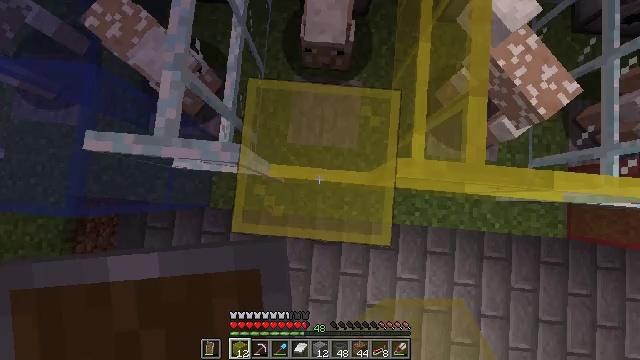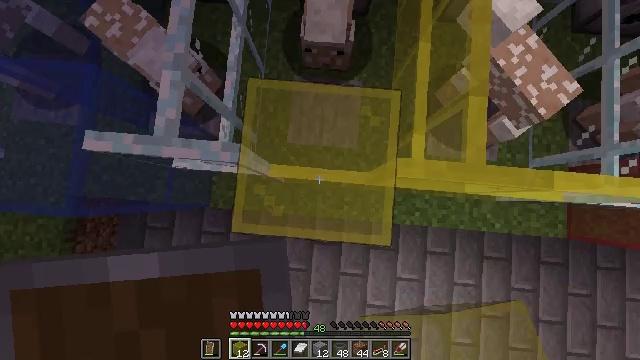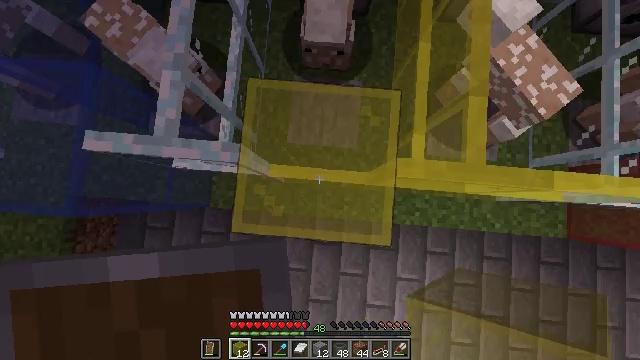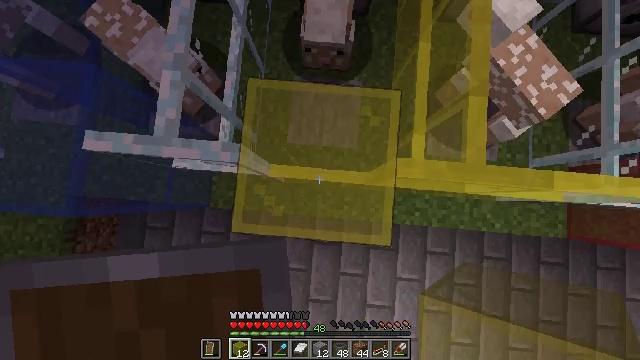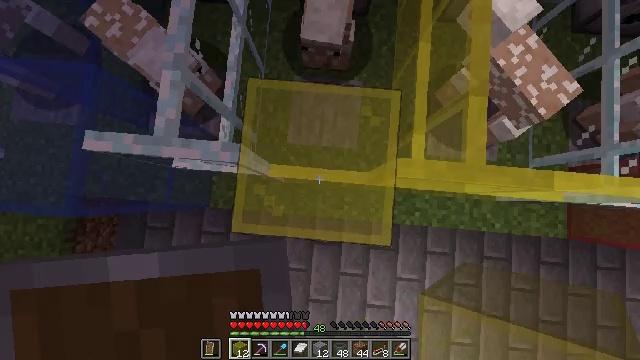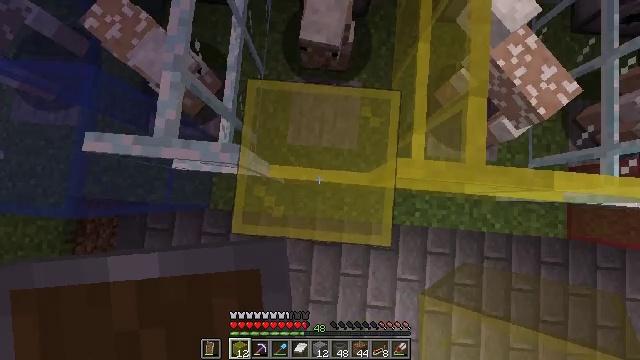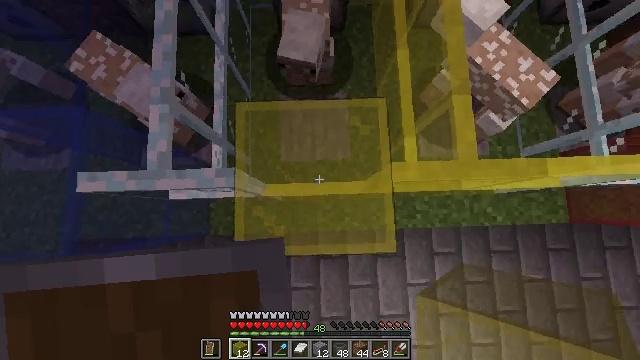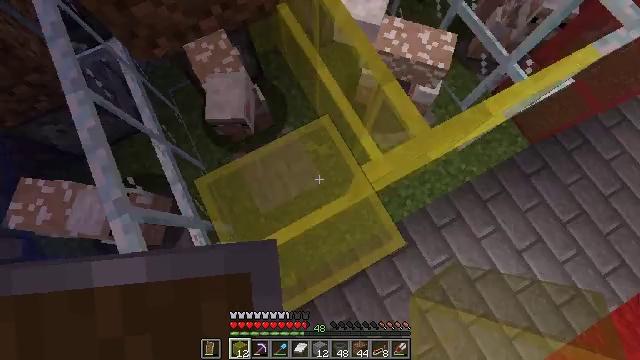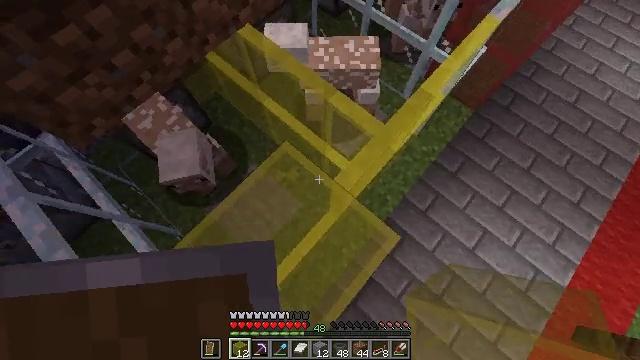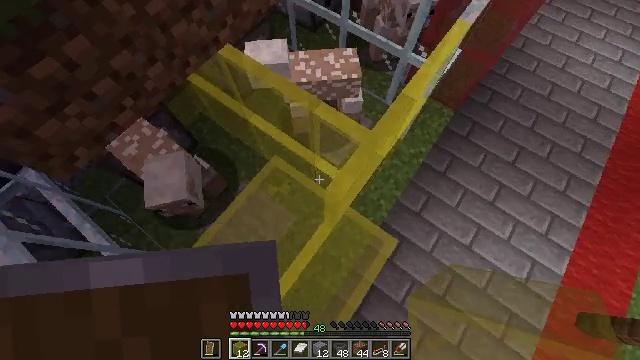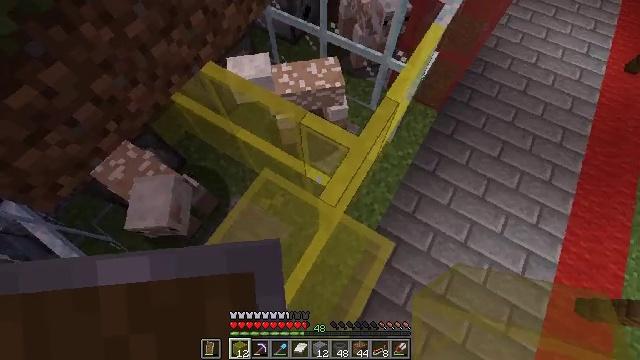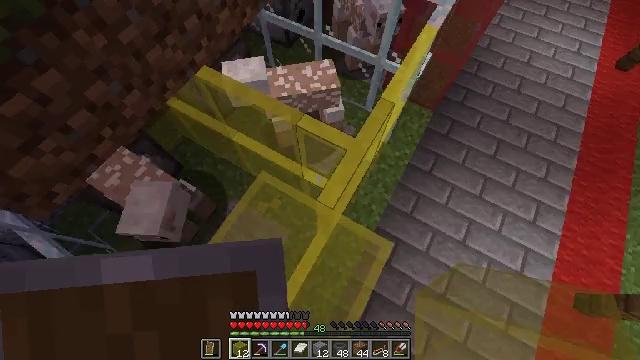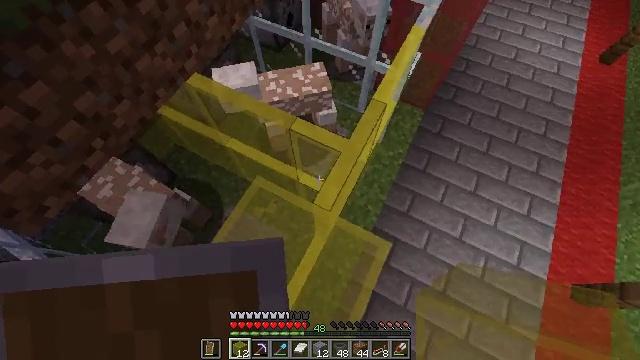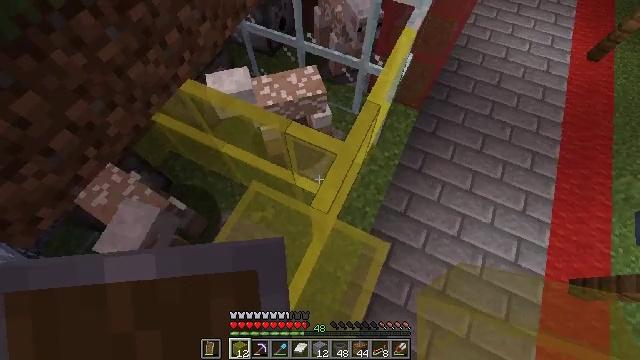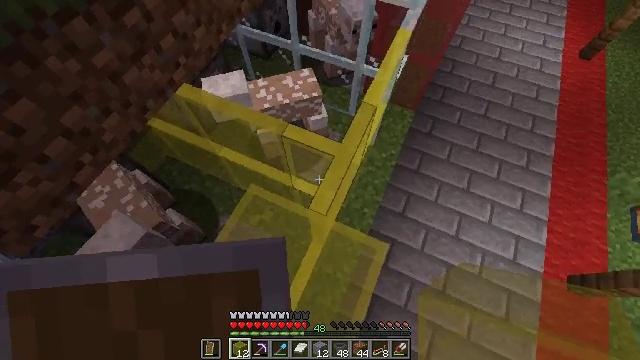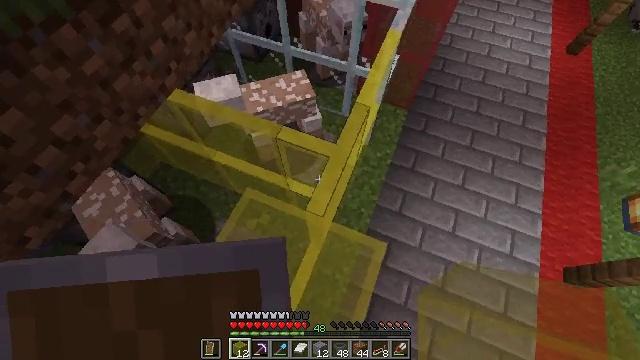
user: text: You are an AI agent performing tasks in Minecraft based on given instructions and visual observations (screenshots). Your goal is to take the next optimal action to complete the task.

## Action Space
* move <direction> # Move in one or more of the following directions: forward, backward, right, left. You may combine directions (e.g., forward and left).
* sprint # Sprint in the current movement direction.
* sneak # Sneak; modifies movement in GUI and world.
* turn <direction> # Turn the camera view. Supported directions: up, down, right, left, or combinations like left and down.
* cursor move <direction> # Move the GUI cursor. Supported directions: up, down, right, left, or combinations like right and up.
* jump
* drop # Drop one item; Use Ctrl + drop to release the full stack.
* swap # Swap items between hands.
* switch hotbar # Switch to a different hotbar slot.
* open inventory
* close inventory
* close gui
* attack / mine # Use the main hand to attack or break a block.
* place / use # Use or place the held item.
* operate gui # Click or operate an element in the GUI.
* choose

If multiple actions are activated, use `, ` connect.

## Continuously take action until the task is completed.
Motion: motion action
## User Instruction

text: Gather the yellow stained glass pane from the structure.
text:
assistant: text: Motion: no_op
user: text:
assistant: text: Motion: no_op
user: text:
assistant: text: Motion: no_op
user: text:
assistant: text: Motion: no_op
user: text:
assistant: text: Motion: no_op
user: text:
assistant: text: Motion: turn right and up
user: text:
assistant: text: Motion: turn right and up
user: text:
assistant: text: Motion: turn right and up
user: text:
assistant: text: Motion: turn right and up
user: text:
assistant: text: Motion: turn right and up
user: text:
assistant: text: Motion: turn right
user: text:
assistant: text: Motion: turn right
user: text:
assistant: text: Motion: turn right
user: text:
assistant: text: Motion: turn right
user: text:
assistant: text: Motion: turn right
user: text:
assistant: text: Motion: move forward, turn right
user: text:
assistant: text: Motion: move forward, turn right
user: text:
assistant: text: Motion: move forward, turn right
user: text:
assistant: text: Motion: move forward, turn right
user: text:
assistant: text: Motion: move forward, turn right
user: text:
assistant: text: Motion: move forward, turn right
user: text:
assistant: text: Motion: turn right
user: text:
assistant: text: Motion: no_op
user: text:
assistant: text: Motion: no_op
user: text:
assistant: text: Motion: no_op
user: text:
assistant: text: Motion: turn right and down
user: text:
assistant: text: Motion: turn right and down
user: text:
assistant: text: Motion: no_op
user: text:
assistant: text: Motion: turn down
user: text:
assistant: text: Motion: turn down